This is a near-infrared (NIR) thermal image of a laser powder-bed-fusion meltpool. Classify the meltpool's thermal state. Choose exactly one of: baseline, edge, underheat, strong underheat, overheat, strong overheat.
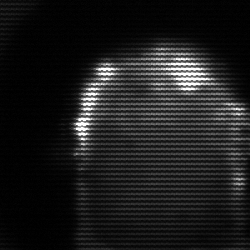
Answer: baseline